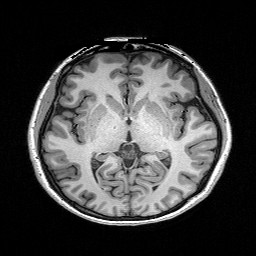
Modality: T1w
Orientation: coronal